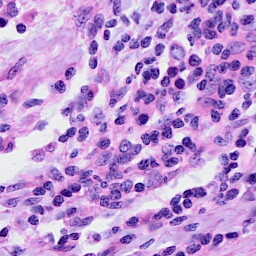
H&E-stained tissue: Cervix